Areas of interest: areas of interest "Scenic Spot"
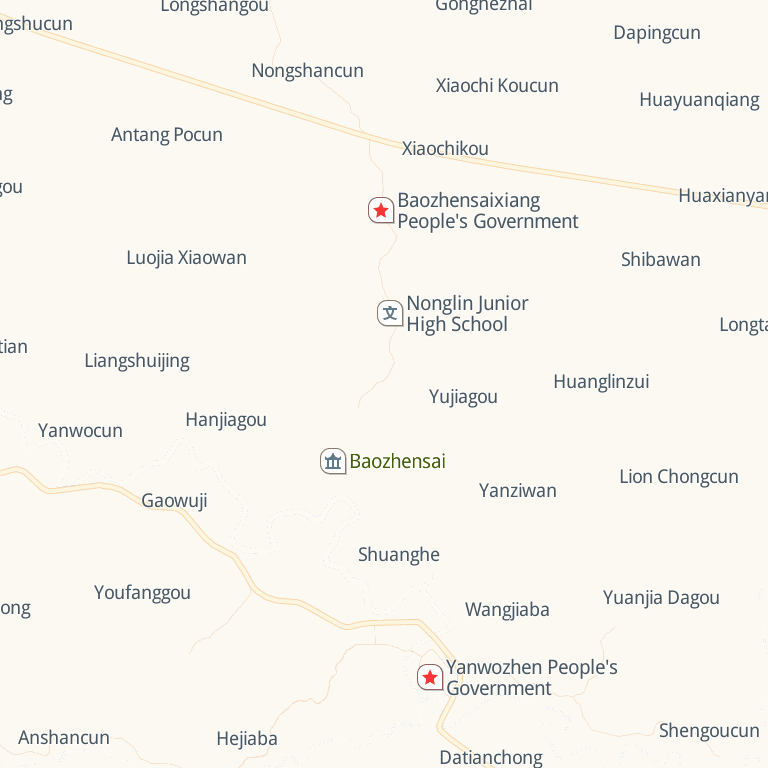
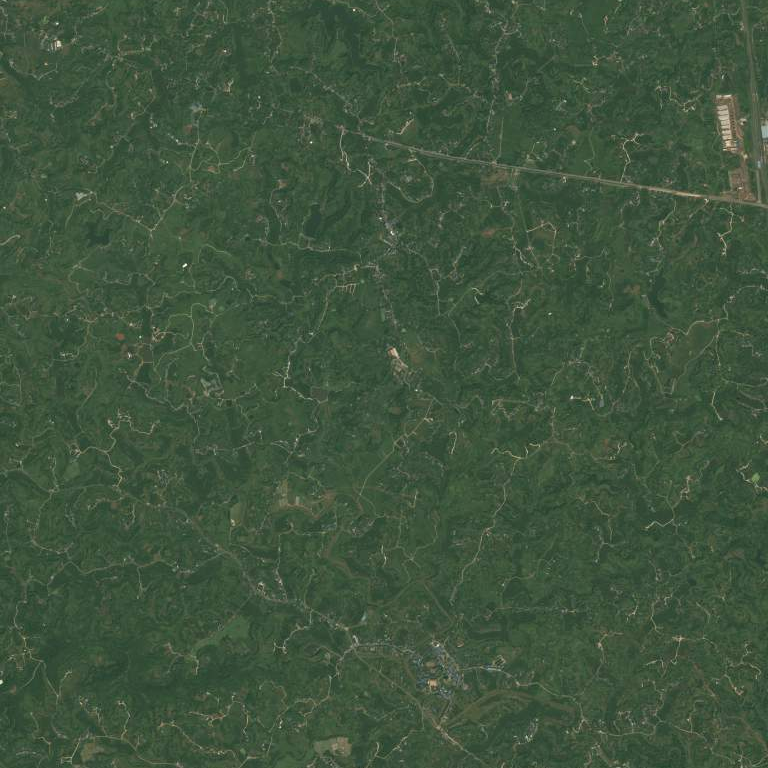